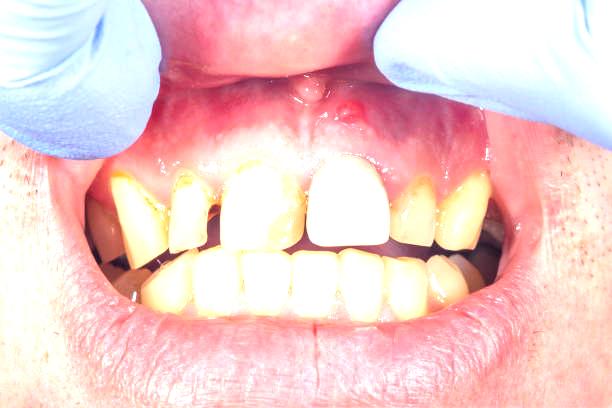
Condition: Calculus